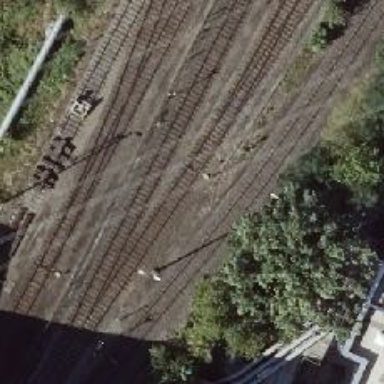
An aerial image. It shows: Railway switch with the turnout on the left side.